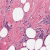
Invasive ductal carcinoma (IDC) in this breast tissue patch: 1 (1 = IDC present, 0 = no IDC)